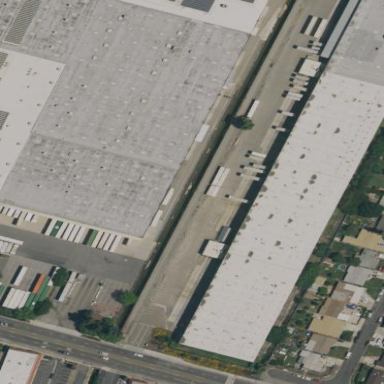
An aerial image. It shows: Warehouse building.